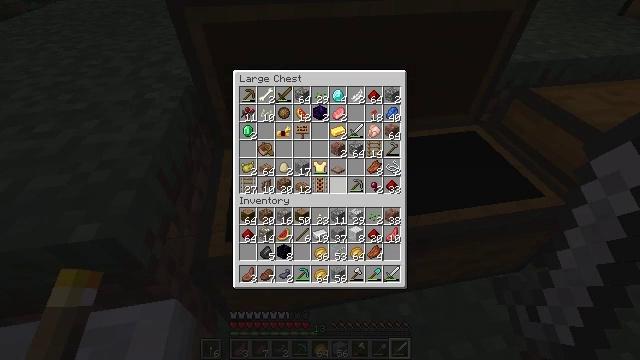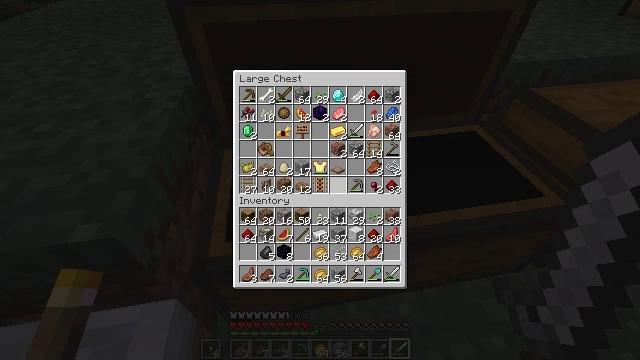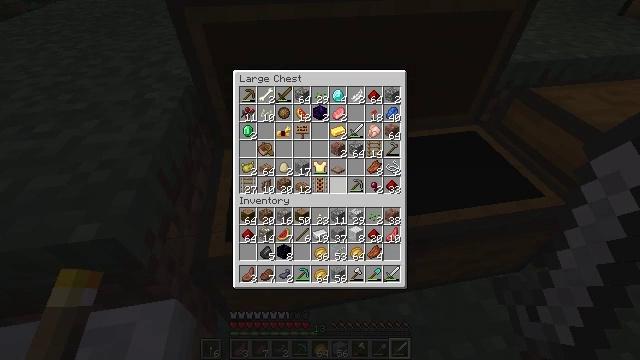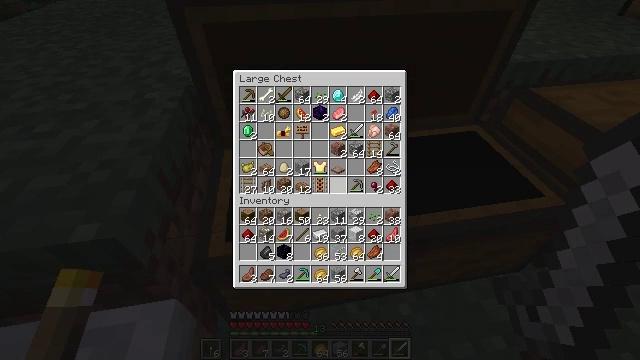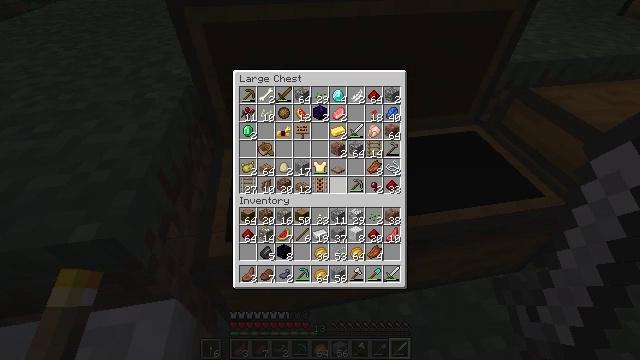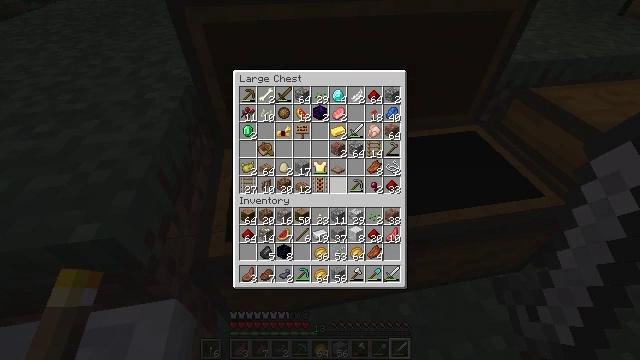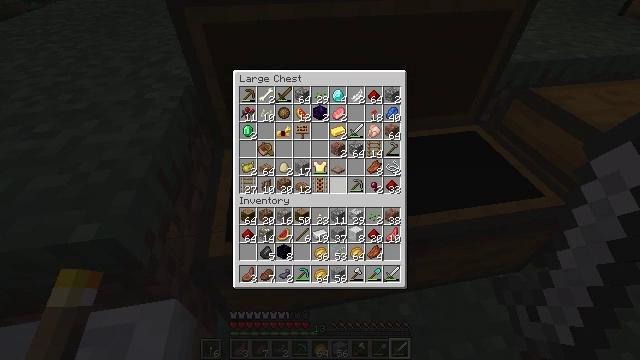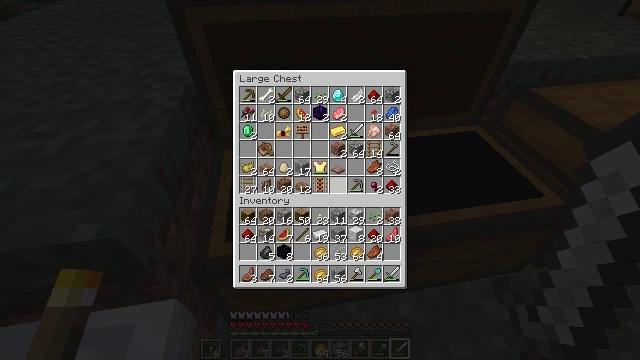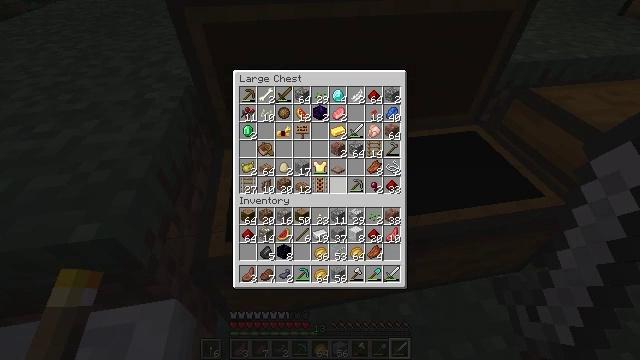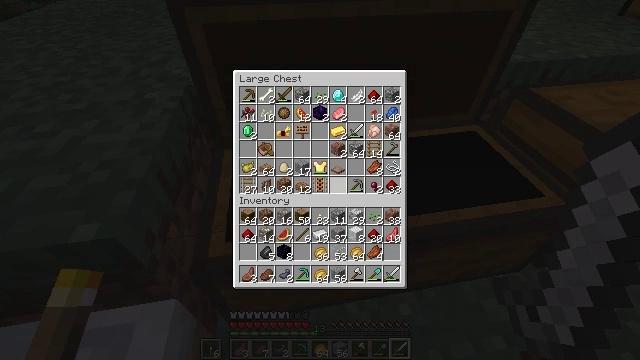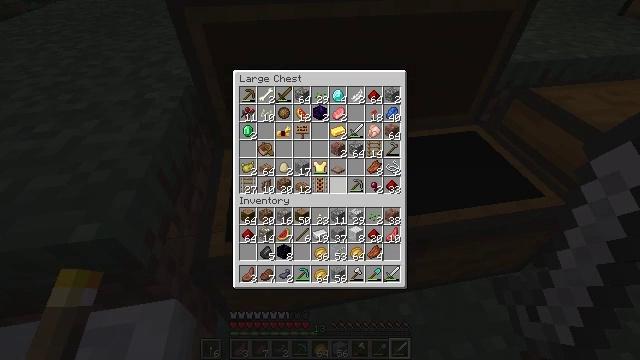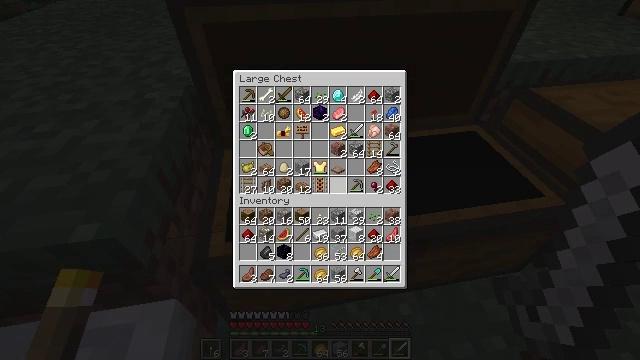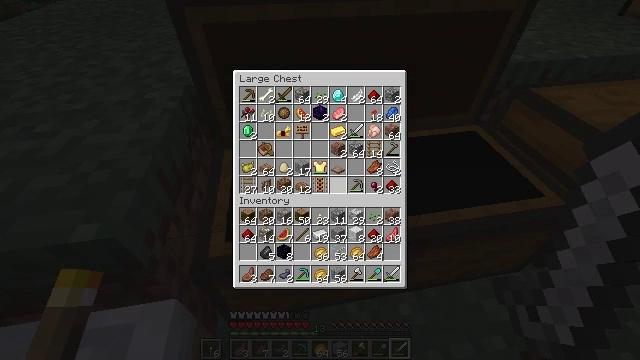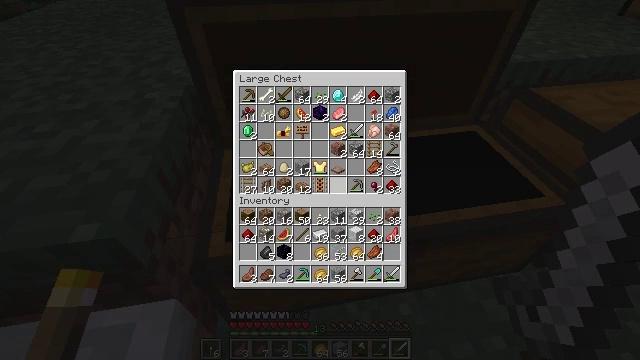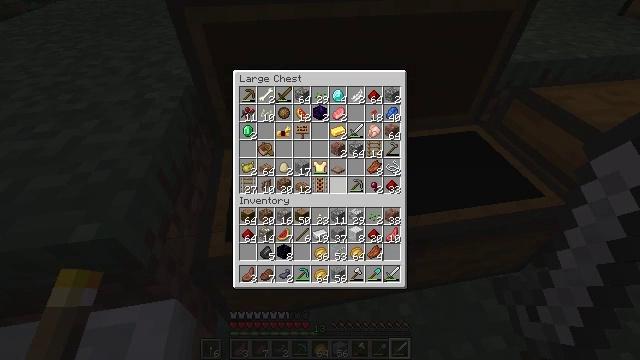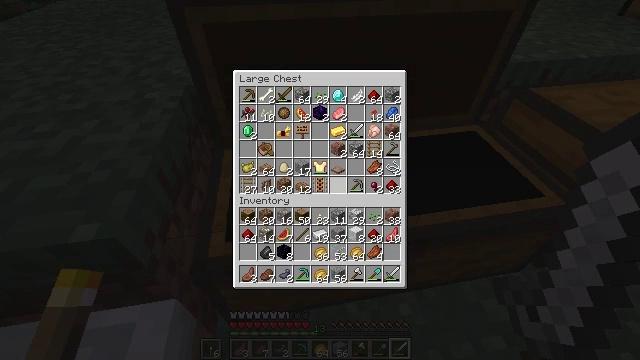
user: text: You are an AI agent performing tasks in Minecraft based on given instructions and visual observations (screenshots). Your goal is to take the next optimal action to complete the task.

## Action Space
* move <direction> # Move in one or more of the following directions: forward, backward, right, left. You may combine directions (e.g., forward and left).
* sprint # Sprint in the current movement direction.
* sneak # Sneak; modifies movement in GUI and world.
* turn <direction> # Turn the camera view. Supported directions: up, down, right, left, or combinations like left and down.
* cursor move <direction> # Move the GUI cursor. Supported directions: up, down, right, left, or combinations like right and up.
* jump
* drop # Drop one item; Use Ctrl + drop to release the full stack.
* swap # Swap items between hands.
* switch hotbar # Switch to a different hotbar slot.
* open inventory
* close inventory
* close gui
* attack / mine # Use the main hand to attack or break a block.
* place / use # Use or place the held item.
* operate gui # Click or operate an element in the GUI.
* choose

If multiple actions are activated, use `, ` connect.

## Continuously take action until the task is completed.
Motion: motion action
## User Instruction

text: Break the melon to get slices.
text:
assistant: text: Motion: no_op
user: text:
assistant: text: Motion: no_op
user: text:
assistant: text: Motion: no_op
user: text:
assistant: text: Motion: no_op
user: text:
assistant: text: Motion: no_op
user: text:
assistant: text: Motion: no_op
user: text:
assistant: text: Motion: no_op
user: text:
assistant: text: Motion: no_op
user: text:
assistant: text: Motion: no_op
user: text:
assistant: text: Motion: no_op
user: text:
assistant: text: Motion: no_op
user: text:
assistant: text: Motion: no_op
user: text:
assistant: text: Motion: no_op
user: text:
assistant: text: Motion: no_op
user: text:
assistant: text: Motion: no_op
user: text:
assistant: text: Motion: no_op
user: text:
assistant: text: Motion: no_op
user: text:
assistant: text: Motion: no_op
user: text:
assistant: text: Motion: no_op
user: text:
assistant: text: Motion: no_op
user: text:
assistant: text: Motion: no_op
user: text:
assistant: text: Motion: no_op
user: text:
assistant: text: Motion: no_op
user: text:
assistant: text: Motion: no_op
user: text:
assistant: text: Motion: no_op
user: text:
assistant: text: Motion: no_op
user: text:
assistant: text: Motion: no_op
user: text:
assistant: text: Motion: no_op
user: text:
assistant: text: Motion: no_op
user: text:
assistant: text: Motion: no_op